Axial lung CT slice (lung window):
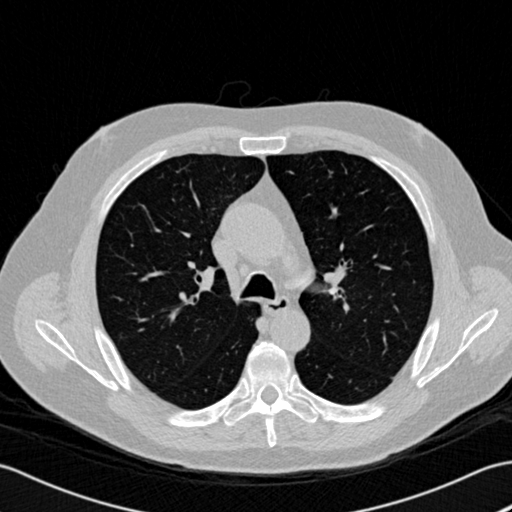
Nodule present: no